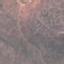
Land use / land cover class: HerbaceousVegetation